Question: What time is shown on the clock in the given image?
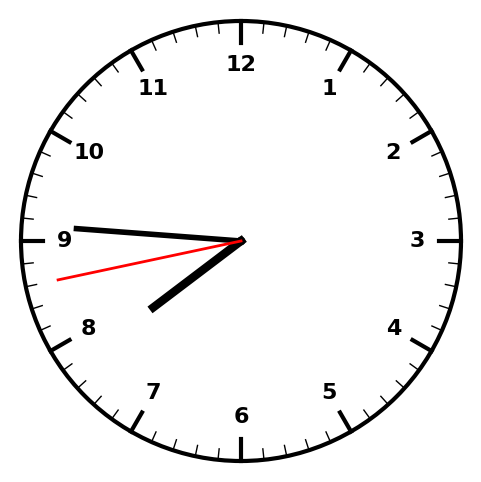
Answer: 07:45:43